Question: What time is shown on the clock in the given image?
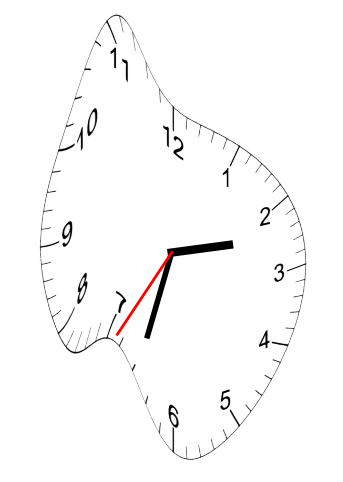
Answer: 02:32:35